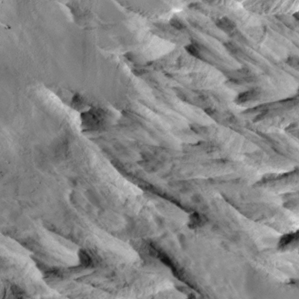
Label: non_frost